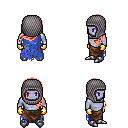
a pixel art fantasy rpg character, male body template, dark elf, purple skin, blue tattered cape, robe skirt, red left-swept hairstyle, chain hood, gold gloves, metal boots, four views (front, back, left, right), 2x2 character sprite sheet, small pixel art, hard edges, no anti-aliasing